Interaction volume radius: 10 \u00c5
Interaction volume height: 10 \u00c5
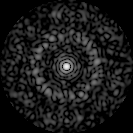
Disorder parameter: 0.8333